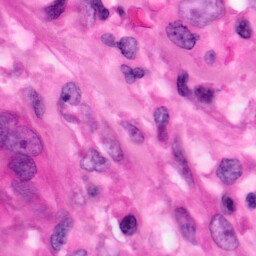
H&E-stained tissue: Pancreatic